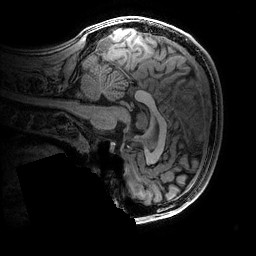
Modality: T1w
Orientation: sagittal
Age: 16
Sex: male
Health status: ill
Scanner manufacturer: ge
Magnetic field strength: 3 T
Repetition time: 0.007664 s
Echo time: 0.00342 s